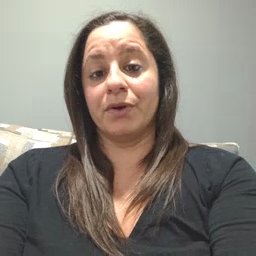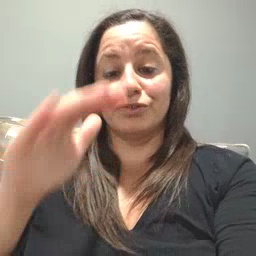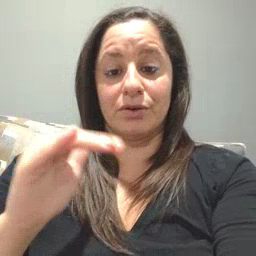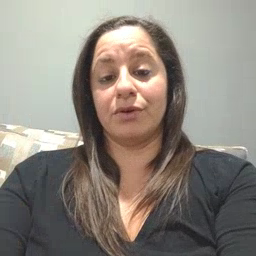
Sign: child